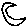
Label: moon